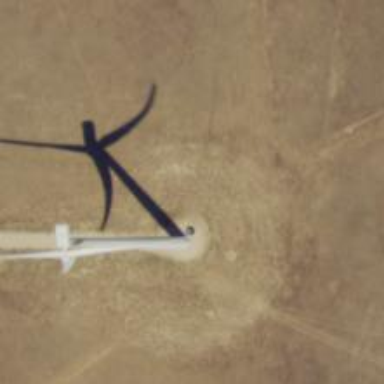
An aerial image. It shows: Wind turbine generator that utilizes wind as its source for generating electricity. It is of the horizontal axis type.